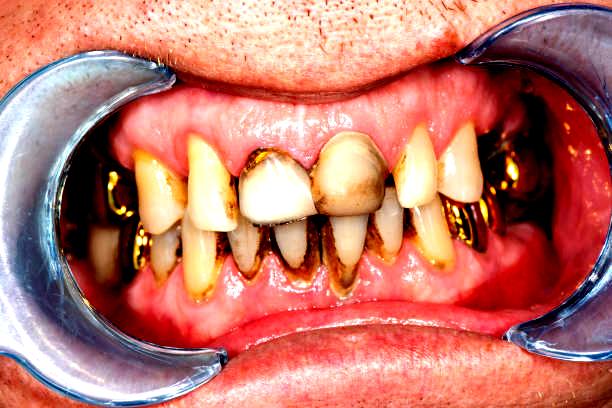
Condition: Calculus